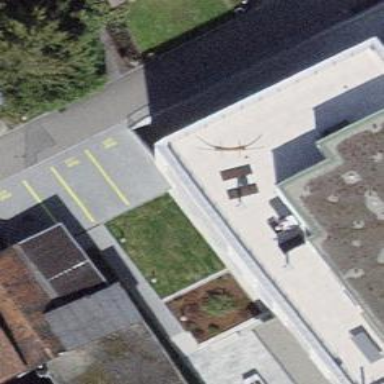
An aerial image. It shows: Parking entrance.